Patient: sex M, age 43
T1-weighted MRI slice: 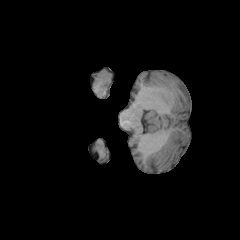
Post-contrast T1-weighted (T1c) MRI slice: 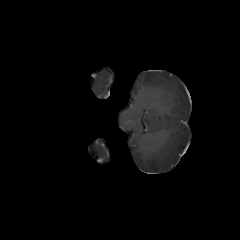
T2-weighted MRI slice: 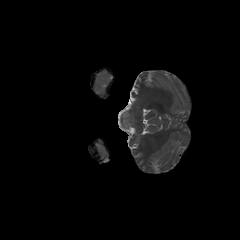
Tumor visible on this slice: no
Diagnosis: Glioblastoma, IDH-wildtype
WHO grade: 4